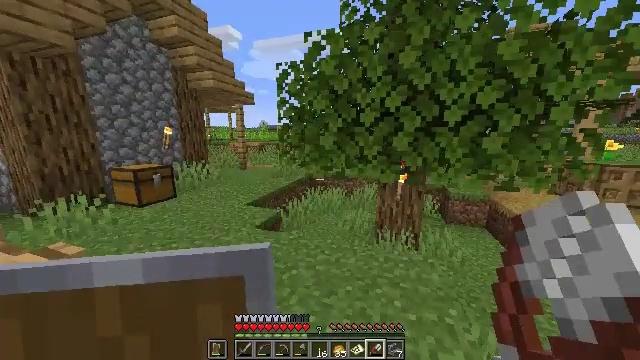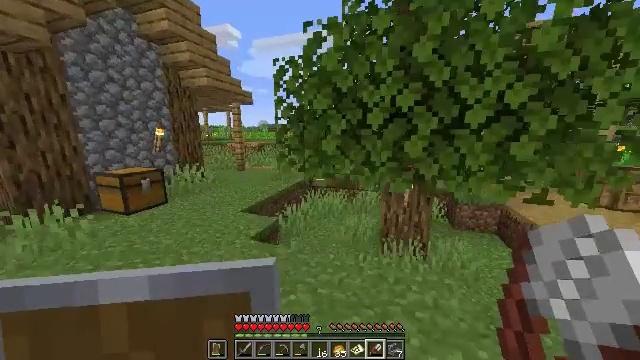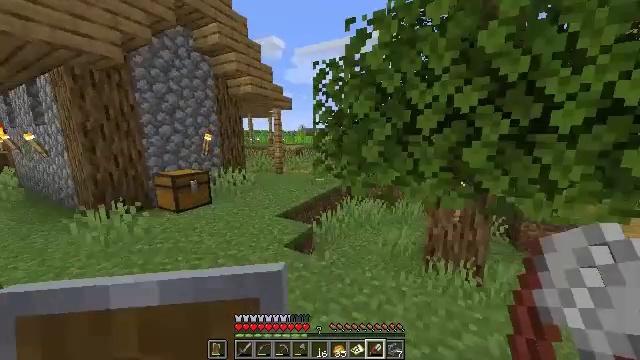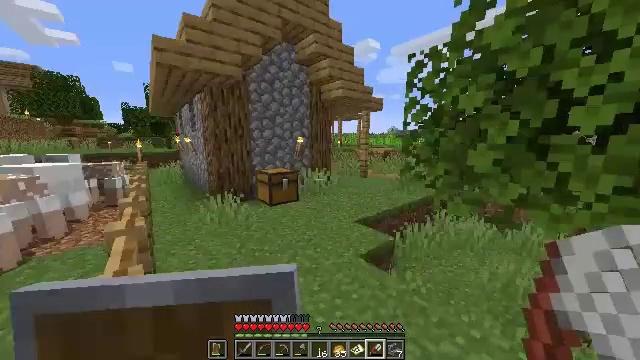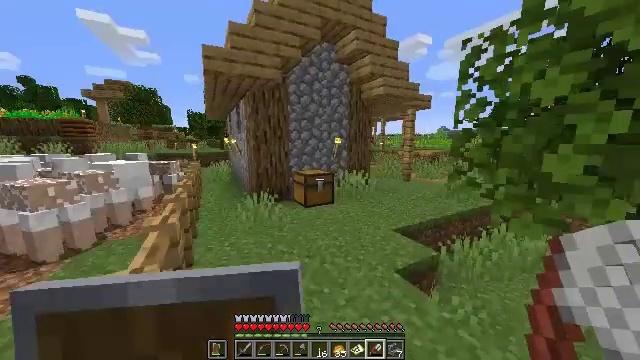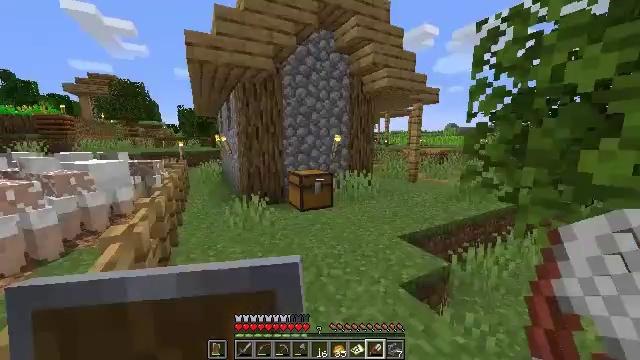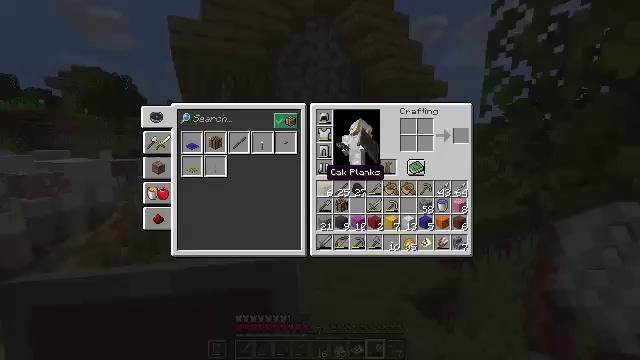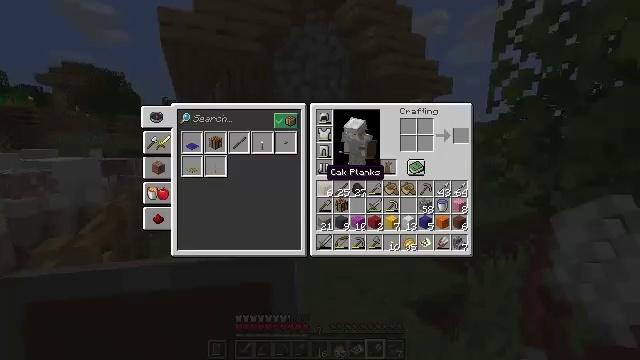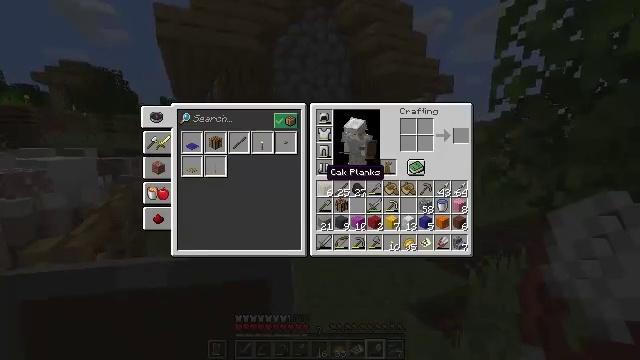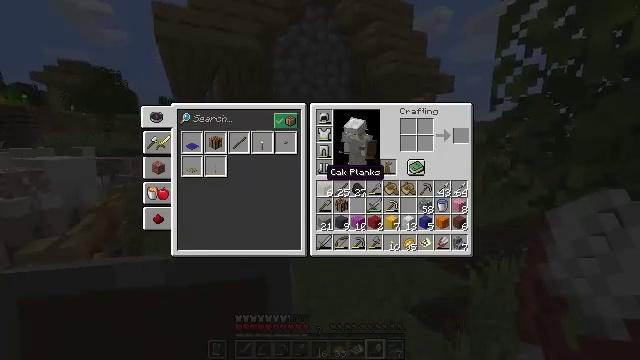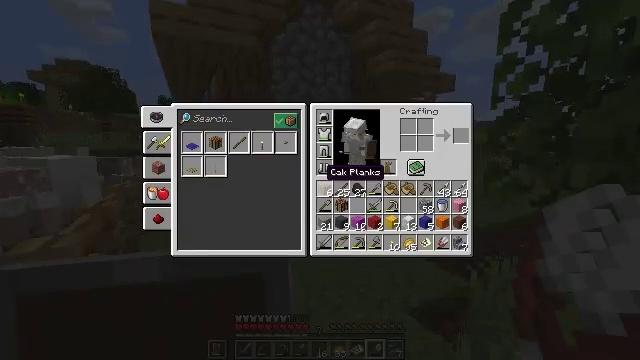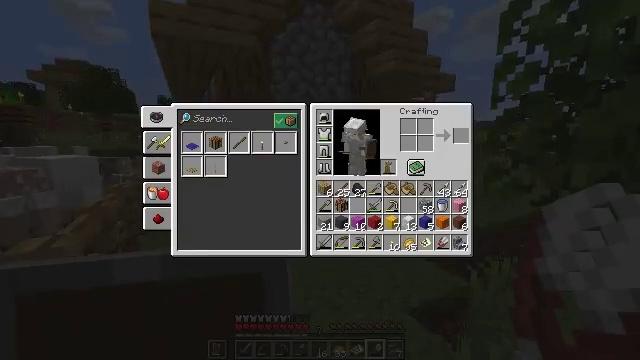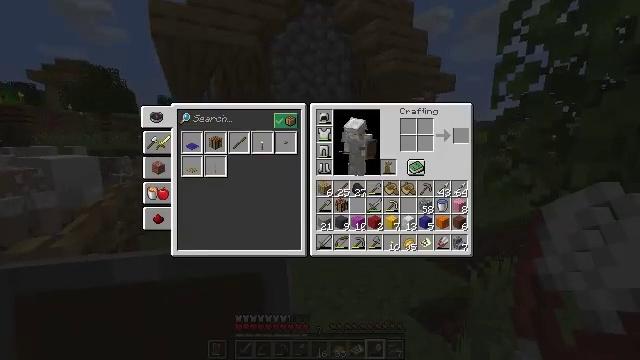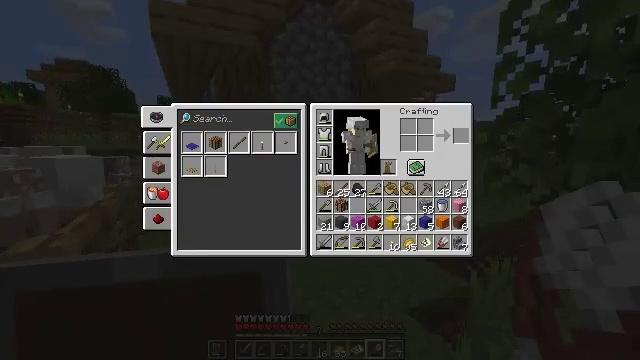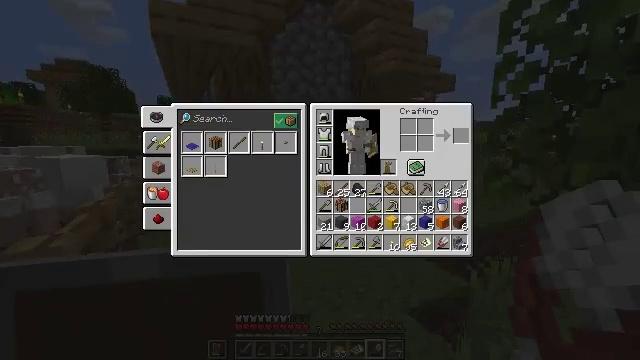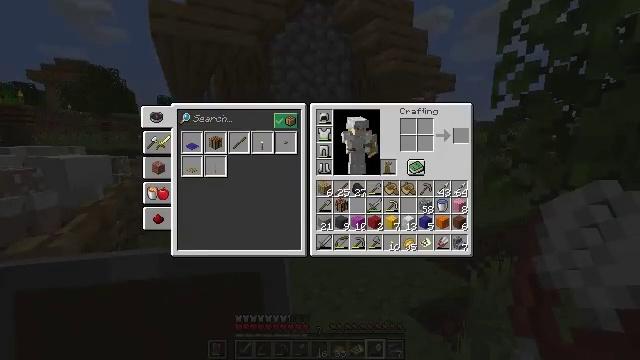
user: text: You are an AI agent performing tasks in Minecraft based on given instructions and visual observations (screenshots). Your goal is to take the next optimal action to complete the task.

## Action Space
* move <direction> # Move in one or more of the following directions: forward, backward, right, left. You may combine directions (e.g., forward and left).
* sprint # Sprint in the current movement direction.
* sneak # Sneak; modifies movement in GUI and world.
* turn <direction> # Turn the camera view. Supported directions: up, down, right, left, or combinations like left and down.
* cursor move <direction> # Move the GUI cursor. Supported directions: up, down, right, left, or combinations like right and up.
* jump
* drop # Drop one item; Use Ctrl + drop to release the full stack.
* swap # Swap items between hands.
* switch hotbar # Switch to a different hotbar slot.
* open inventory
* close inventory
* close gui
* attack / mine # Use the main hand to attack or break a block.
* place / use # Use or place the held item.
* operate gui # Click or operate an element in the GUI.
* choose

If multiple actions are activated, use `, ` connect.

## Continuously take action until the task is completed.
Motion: motion action
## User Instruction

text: Craft a blue banner.
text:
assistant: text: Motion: move forward
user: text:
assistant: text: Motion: move forward, turn left and up
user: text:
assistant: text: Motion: move forward, turn left
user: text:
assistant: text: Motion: move forward, turn left
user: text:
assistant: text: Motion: move forward
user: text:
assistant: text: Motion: move forward, open inventory
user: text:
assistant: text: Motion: open inventory
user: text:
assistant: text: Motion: no_op
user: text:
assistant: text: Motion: no_op
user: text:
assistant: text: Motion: no_op
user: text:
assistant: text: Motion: no_op
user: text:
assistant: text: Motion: turn right and up
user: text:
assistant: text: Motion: no_op
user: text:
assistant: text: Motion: no_op
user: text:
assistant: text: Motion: no_op
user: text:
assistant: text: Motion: no_op
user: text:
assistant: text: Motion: no_op
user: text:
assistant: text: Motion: no_op
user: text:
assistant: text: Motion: turn right
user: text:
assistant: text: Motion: no_op
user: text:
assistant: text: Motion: no_op
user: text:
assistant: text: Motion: turn down
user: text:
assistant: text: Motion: turn left and down
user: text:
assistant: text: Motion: move forward, turn left and down
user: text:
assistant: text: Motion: move forward, turn left and down
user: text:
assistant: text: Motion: move forward
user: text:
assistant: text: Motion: move forward
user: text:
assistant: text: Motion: move forward, turn right and up
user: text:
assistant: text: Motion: move forward, turn right and up
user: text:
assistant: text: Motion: move forward